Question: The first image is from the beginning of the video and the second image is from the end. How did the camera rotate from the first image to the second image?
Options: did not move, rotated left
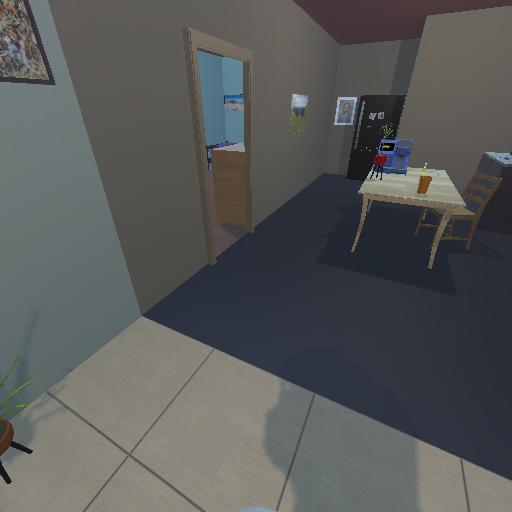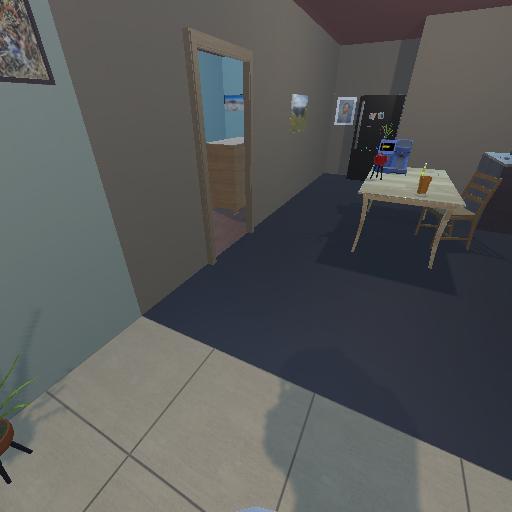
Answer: did not move